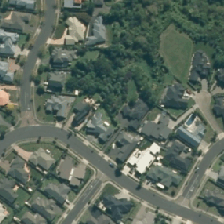
Land cover: urban_parkland